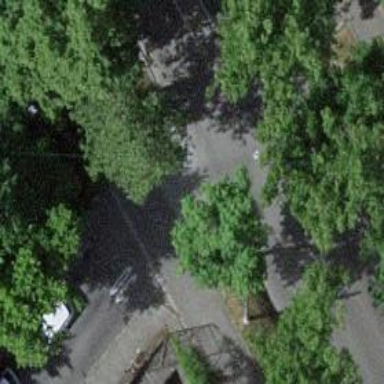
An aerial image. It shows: Residential road with asphalt surface and separate sidewalk.